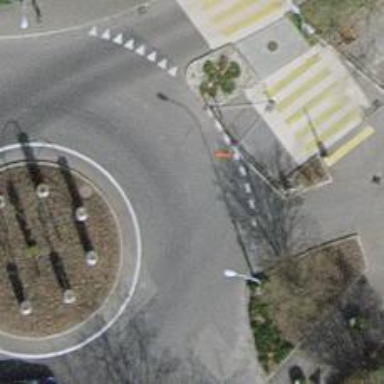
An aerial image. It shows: Tertiary road leading to roundabout.